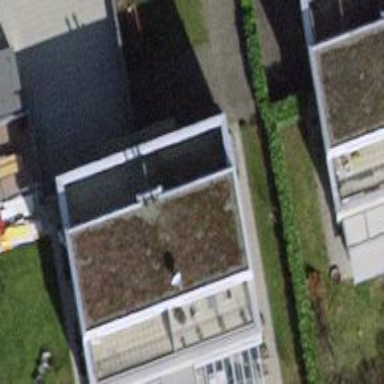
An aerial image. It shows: Terrace building.